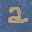
Label: 2